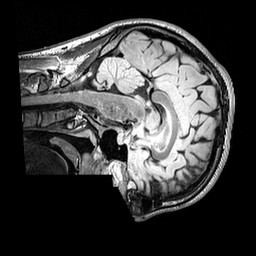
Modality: FLAIR
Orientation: sagittal
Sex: male
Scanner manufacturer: siemens
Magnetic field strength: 3 T
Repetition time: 5 s
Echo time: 0.395 s